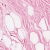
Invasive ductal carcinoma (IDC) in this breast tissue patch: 0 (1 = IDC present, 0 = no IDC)